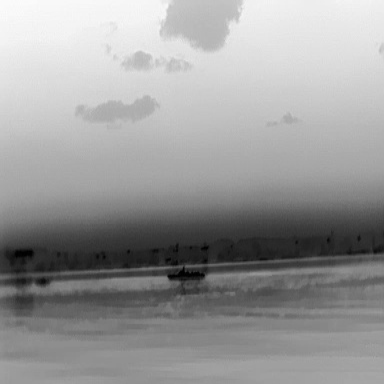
There are two objects shown in the infrared image, including a warship, and a canoe.